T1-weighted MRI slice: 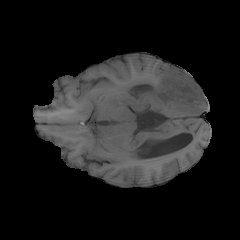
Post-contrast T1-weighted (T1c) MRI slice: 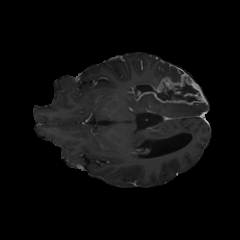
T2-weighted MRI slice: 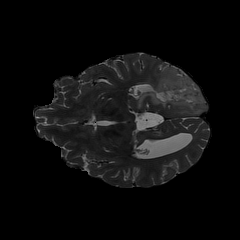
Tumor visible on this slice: yes